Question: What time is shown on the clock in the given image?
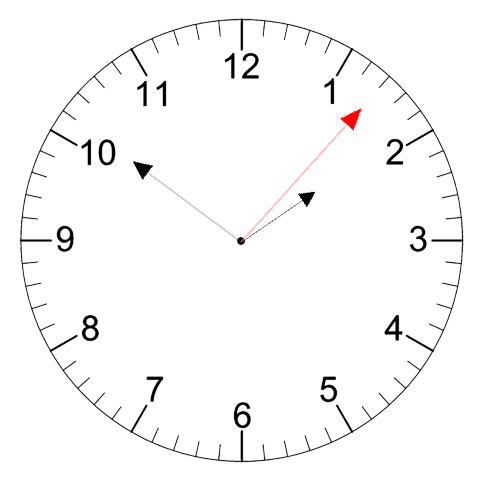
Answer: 01:51:07